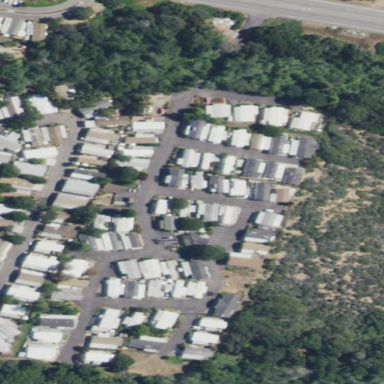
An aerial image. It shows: Residential area designated as mobile home park.